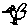
Label: bird